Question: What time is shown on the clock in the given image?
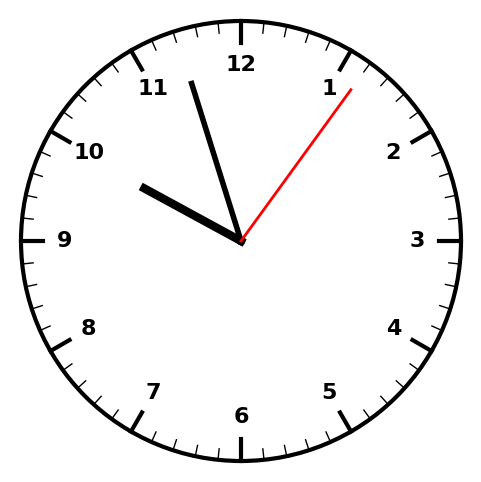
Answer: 09:57:06